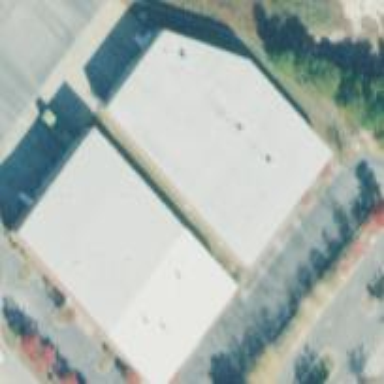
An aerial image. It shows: Warehouse building.